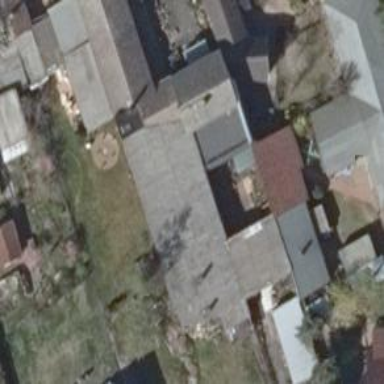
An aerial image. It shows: Shed.